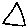
Label: triangle